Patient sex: M
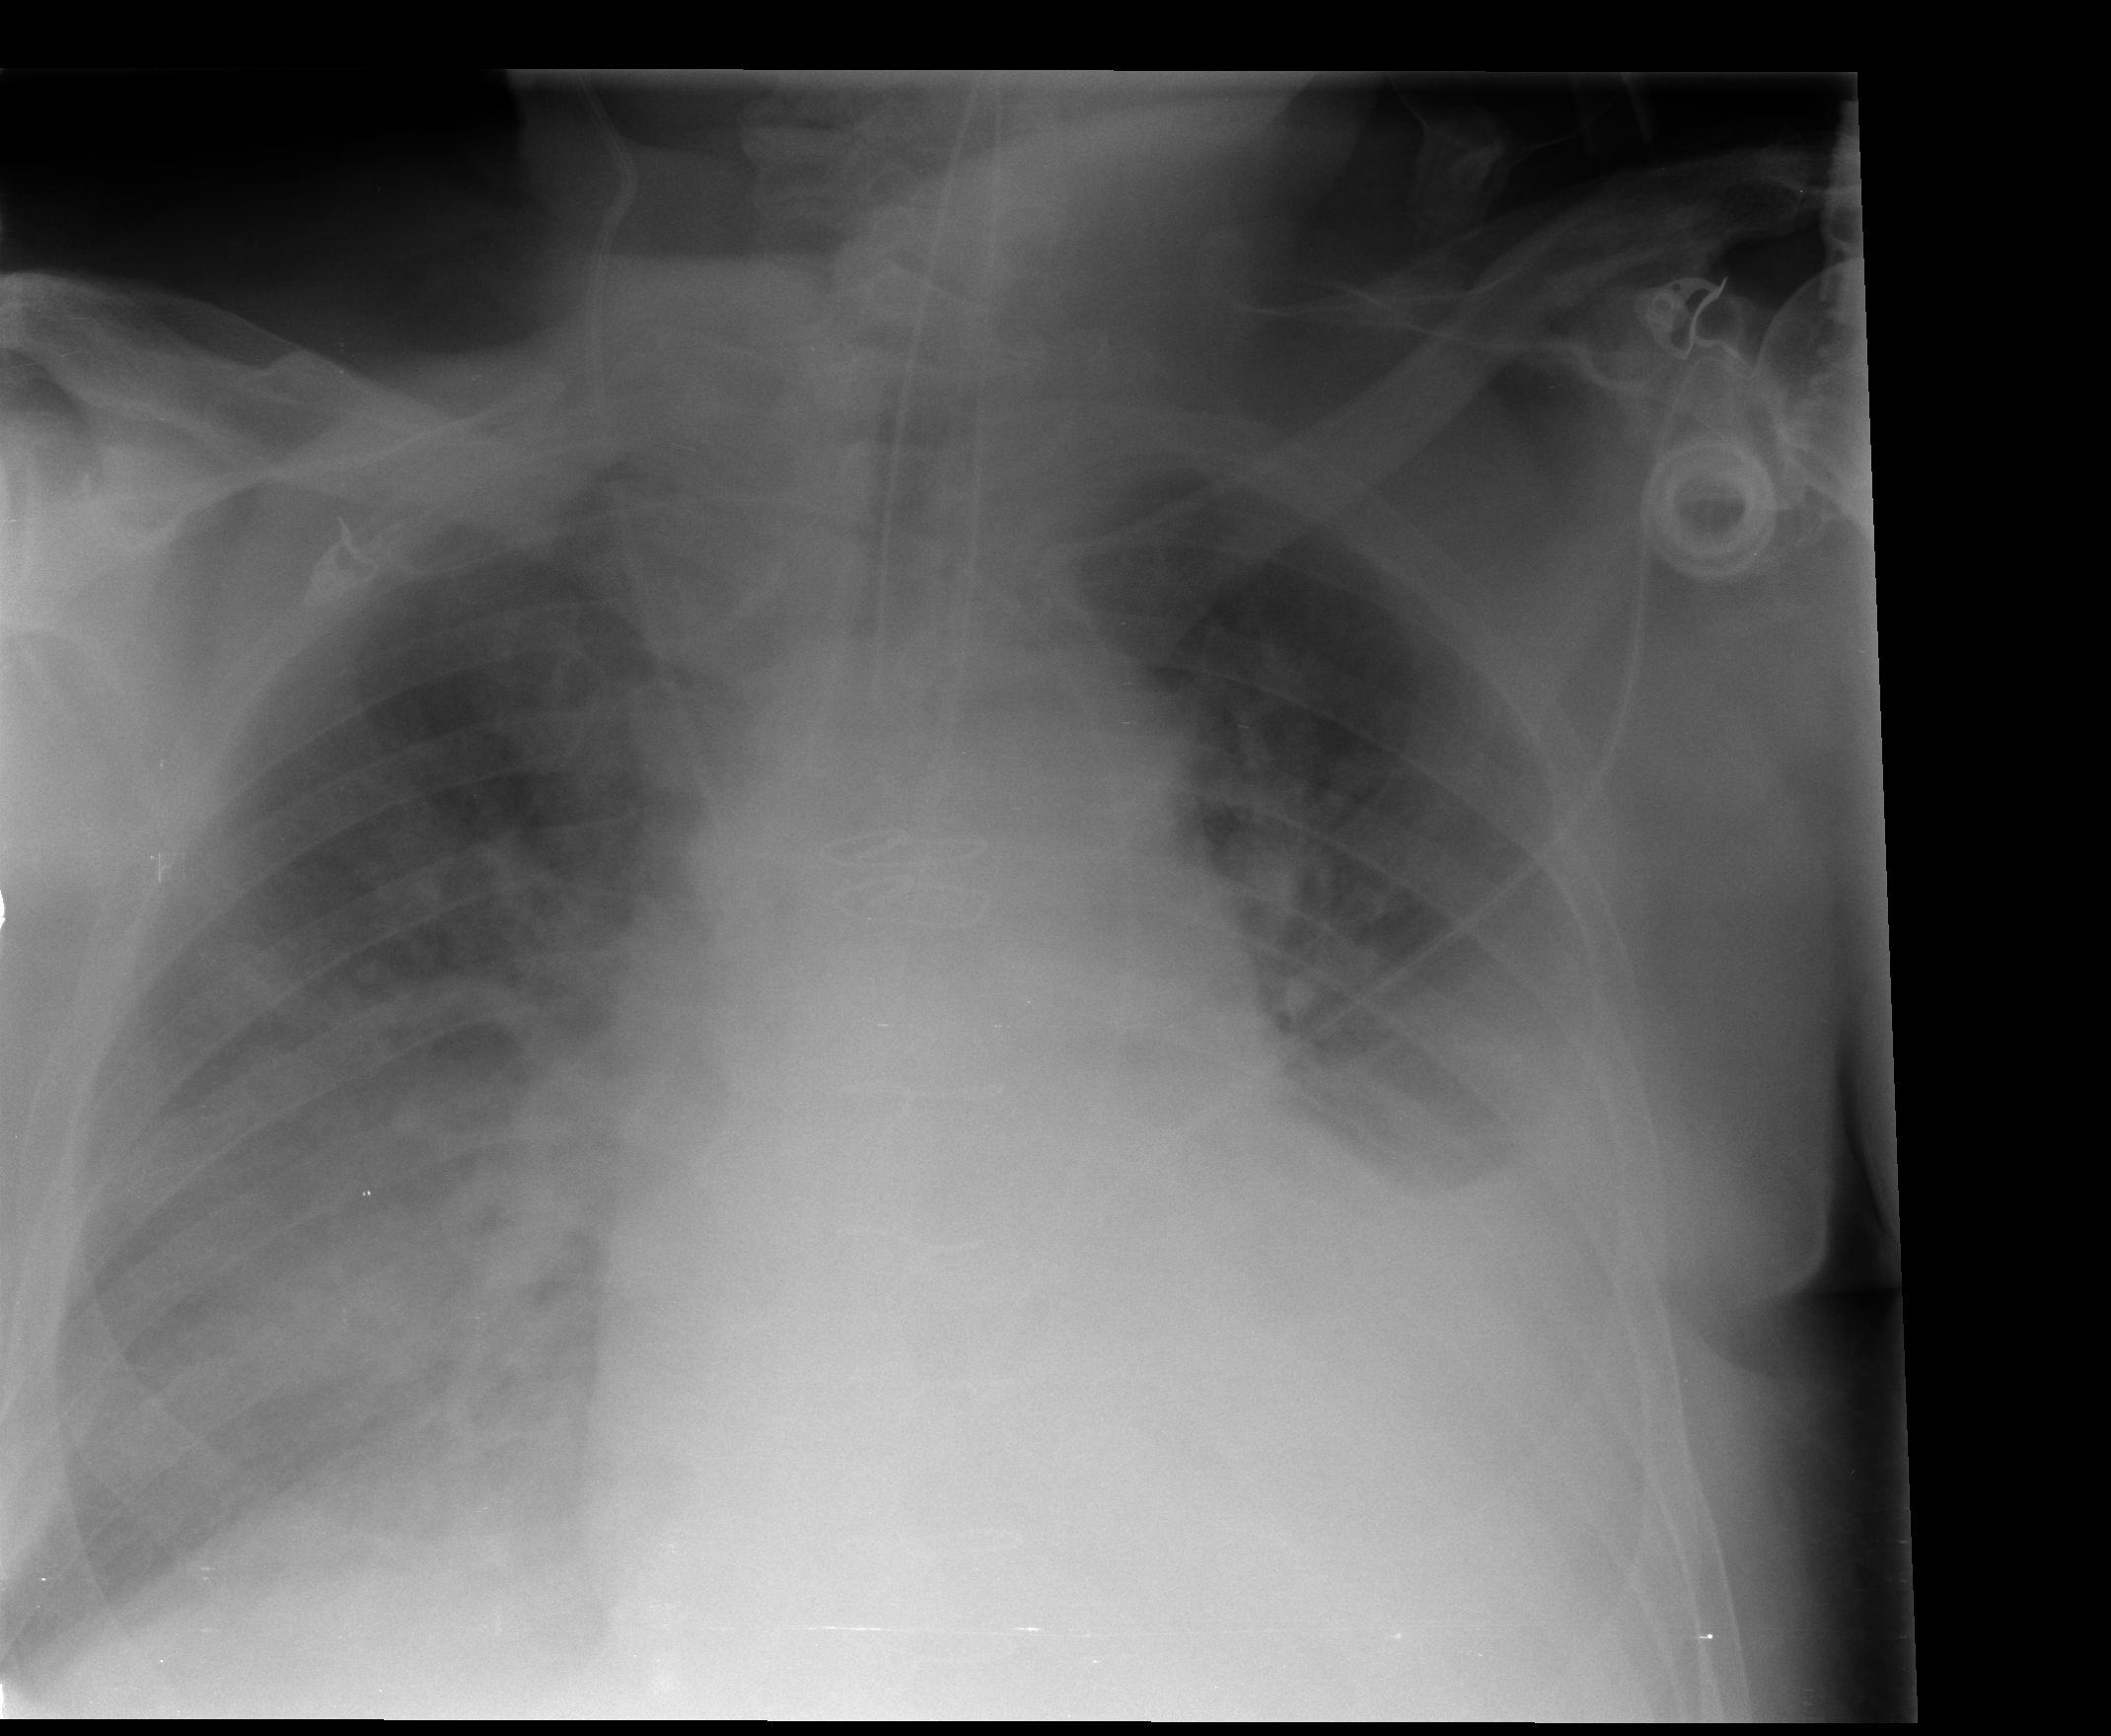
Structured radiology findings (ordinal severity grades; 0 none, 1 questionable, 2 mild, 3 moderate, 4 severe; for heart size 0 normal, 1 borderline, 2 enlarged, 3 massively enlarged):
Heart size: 2
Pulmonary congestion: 0
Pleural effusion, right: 2
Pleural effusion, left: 3
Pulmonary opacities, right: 0
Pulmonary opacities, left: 0
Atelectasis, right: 2
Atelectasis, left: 2